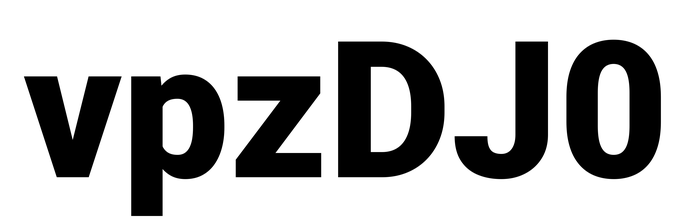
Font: Roboto_Black